Массовая доля вещества в растворе $\alpha$ показывает, сколько граммов этого вещества содержится в 100 граммах раствора: $$ \alpha=\frac{m}{M} \cdot 100 \%, \tag{1} $$где $m$ — масса растворённого вещества, $M$ — суммарная масса растворённого вещества и растворителя.
Измерьте с максимально возможной точностью объём батарейки.
Измерьте плотность неизвестной жидкости.
Измерьте зависимость плотности смеси неизвестной жидкости и воды от массовой доли неизвестной жидкости с шагом $10\%$. Перед проведением измерений интенсивно перемешивайте смесь. Для этого поместите смешиваемые жидкости в пробирку, плотно закрутите и прижмите крышку к пробирке рукой. Интенсивно взболтайте пробирку.
Постройте измеренную зависимость в таких координатах, в которых она должна быть линейной, если для исследуемой пары жидкостей не наблюдается явление контракции.
Рассчитайте для каждой массовой доли неизвестной жидкости относительное уменьшение суммарного объёма смешиваемых веществ. То есть величину, задающуюся формулой: $$\beta=\frac{V_1+V_2-V_{смеси}}{V_1+V_2} \cdot 100 \%,\tag{2}$$где $V_1$ и $V_2$ — объёмы веществ до смешивания, $V_{смеси}$ — объём смеси этих веществ.
Укажите примерный диапазон значения массовой доли, при котором явление контракции наиболее сильно выражено. За время тура неизвестная жидкость выдаётся в объёме не более $500~мл$ (то есть два стаканчика примерно по $250~мл$). Тщательно планируйте вашу работу!
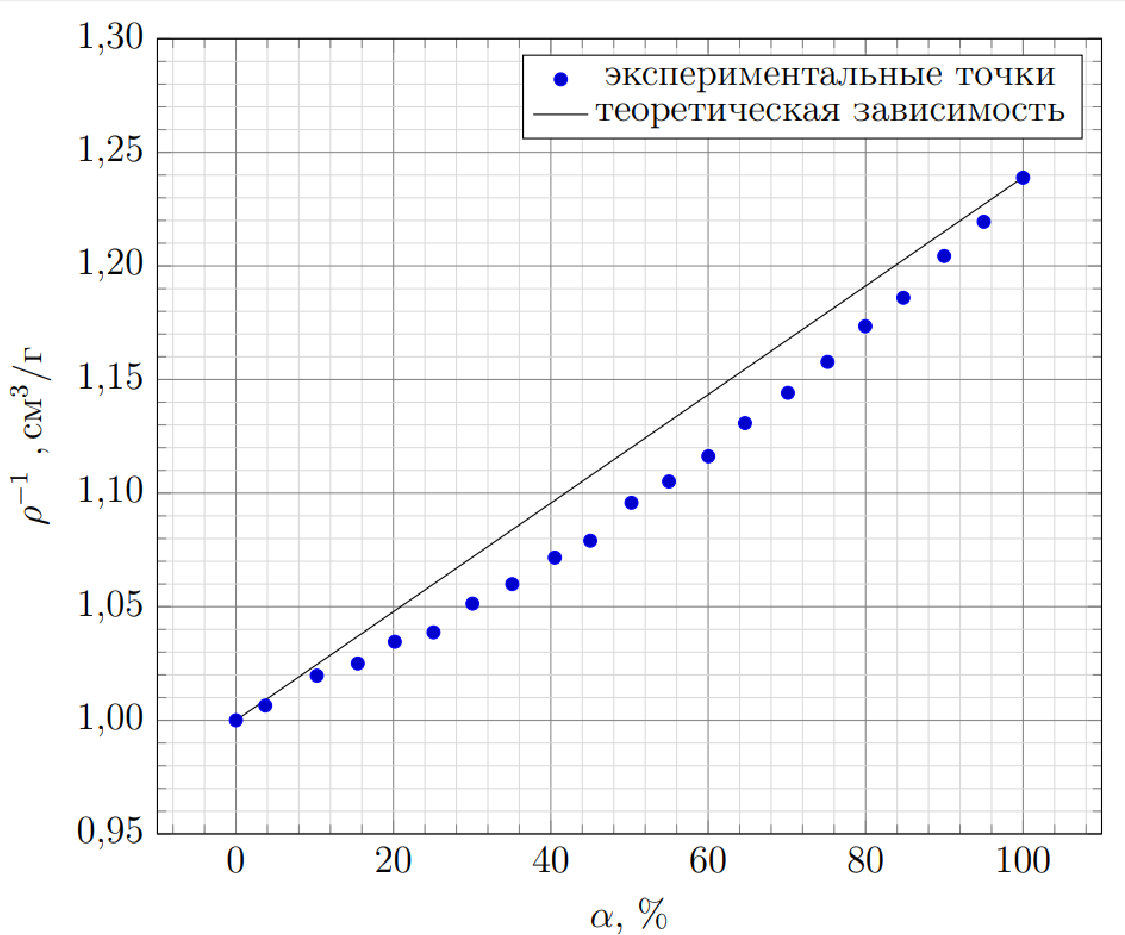
Измерьте с максимально возможной точностью объём батарейки.
Решение: Привяжем к гайке леску. Второй конец лески закрепим на штативе. Гайку соединим с батарейкой магнитом. Поставим на весы пробирку, в которую предварительно нальем воду. Тарируем весы. Поставим пробирку так, чтобы в пробирку можно было полностью погрузить батарейку, при батарейка висела бы на леске и не касалась дна и стенок пробирки. Из за погружения батарейки в воду показания весов изменяются и становятся равными $m_0=7.78~г$. Измеряемая весами масса будет равна произведению плотности жидкости, в которую опущена батарейка, и суммарного объема $V_0$ погруженной в воду конструкции, включающей в себя батарейку, магнитик и гайку. \begin{equation} m_0=V_0 \rho_0 \end{equation}Достанем конструкцию из воды. Отцепим батарейку и промокнём салфетками магнит и гайку. Заново оттарируем весы, так как несколько капель воды останутся на извлечённой из пробирки батарейке. Погрузим привязанные к леске магнит и гайку (без батарейки) в воду, не касаясь стенок и дна. В этом случае весы покажут значение массы $m_{доп}=0.32~ г$, соответствующее произведению плотности воды и объема магнита с гайкой. Тогда объем батарейки составит:
Ответ: \begin{equation} V_b=\frac{m_0-m_{доп}}{\rho_0} = 7.5~ \text{мл}\end{equation}

Измерьте плотность неизвестной жидкости.
Решение: Для измерения плотностей жидкости воспользуемся аналогичными измерениями. Так показания весов, при погружении батарейки (вместе с магнитом и гайкой) в жидкость, будут соответствовать произведению объема погруженного тела и плотности жидкости. Откуда легко можно рассчитать плотность жидкости, считая плотность воды известной:\begin{equation} \rho=\rho_0\,{m}/{m_0}. \end{equation}При погружении батарейки в неизвестную жидкость, показания весов составили $m_{100}=6.28~ г$. Откуда плотность неизвестной жидкости
Ответ: \[\rho_{100}=0.807 \ \text{г/см}^3\]

Измерьте зависимость плотности смеси неизвестной жидкости и воды от массовой доли неизвестной жидкости с шагом $10\%$. Перед проведением измерений интенсивно перемешивайте смесь. Для этого поместите смешиваемые жидкости в пробирку, плотно закрутите и прижмите крышку к пробирке рукой. Интенсивно взболтайте пробирку.
Решение: Для получения растворов неизвестной жидкости с разной массовой долей рассчитаем предварительные массы компонентов при фиксированной массе смеси в пробирке. Каждый раз будем помещать приблизительно требуемое количество жидкостей в пробирку и записывать их массы ($m_{в}$ и $m_{ж}$). Удобной и быстрой представляется следующая методика измерения масс. На весы устанавливается пустая пробирка. Весы тарируются. С помощью шприца в пробирку помещается порция одной из смешиваемых жидкостей. Записываются показания весов (масса 1-й жидкости). После этого весы снова тарируются, и в пробирку помещается вторая жидкость. Фиксируются новые показания (масса 2-й жидкости). Рассчитаем в каждом случае массовую долю неизвестной жидкости:\begin{equation} \alpha=\frac{m_{ж}}{m_{ж}+m_{в}}.\end{equation}Закроем пробирку пробкой и тщательно взболтаем её для полного перемешивания компонентов смеси. Проведем гидростатическое взвешивание батарейки. Для этого после того после снятия крышки снова установим пробирку со смесью на весы. Оттарируем весы и погрузим в смесь батарейку. Запишем показания весов и рассчитаем плотность получившейся смеси. | $m_{в},~г$ | $m_{ж},~г$ | $\alpha,~\%$ | $m,~ г$ | $\rho \ ,\text{г/см}^3$ | $\rho^{-1} \ ,\text{см}^3/\text{г}$ | $\rho_{theor}^{-1} \ ,\text{см}^3/\text{г}$ | $\beta, ~\%$ | | --- | --- | --- | --- | --- | --- | --- | --- | | 35.00 | 0.00 | 0.0 | 7.78 | 1.000 | 1.000 | 1.000 | 0.00 | | 33.24 | 1.29 | 3.7 | 7.73 | 0.994 | 1.006 | 1.009 | 0.24 | | 31.51 | 3.61 | 10.3 | 7.63 | 0.981 | 1.020 | 1.025 | 0.48 | | 29.82 | 5.46 | 15.5 | 7.59 | 0.976 | 1.025 | 1.037 | 1.15 | | 28.12 | 7.11 | 20.2 | 7.52 | 0.967 | 1.035 | 1.048 | 1.30 | | 26.50 | 8.88 | 25.1 | 7.49 | 0.963 | 1.039 | 1.060 | 2.0 | | 24.51 | 10.53 | 30.1 | 7.40 | 0.951 | 1.051 | 1.072 | 1.91 | | 22.77 | 12.31 | 35.1 | 7.34 | 0.943 | 1.060 | 1.084 | 2.20 | | 21.40 | 14.57 | 40.5 | 7.26 | 0.933 | 1.072 | 1.097 | 2.29 | | 19.48 | 15.95 | 45.0 | 7.21 | 0.927 | 1.079 | 1.108 | 2.57 | | 17.54 | 17.71 | 50.2 | 7.10 | 0.913 | 1.096 | 1.120 | 2.16 | | 15.79 | 19.31 | 55.0 | 7.04 | 0.905 | 1.105 | 1.131 | 2.32 | | 14.00 | 21.02 | 60.0 | 6.97 | 0.896 | 1.116 | 1.143 | 2.38 | | 12.49 | 22.87 | 64.7 | 6.88 | 0.884 | 1.131 | 1.154 | 2.05 | | 10.49 | 24.62 | 70.1 | 6.80 | 0.874 | 1.144 | 1.167 | 2.00 | | 8.78 | 26.57 | 75.2 | 6.72 | 0.864 | 1.158 | 1.180 | 1.85 | | 7.11 | 28.36 | 80.0 | 6.63 | 0.852 | 1.173 | 1.191 | 1.47 | | 5.35 | 29.83 | 84.8 | 6.56 | 0.843 | 1.186 | 1.203 | 1.38 | | 3.51 | 31.52 | 90.0 | 6.46 | 0.830 | 1.204 | 1.215 | 0.87 | | 1.77 | 33.72 | 95.0 | 6.38 | 0.820 | 1.219 | 1.227 | 0.61 | | 0.00 | 35.00 | 100.0 | 6.28 | 0.807 | 1.239 | 1.239 | 0.00 |
Ответ: | $m_{в},~г$ | $m_{ж},~г$ | $\alpha,~\%$ | $m,~ г$ | $\rho \ ,\text{г/см}^3$ | $\rho^{-1} \ ,\text{см}^3/\text{г}$ | $\rho_{theor}^{-1} \ ,\text{см}^3/\text{г}$ | $\beta, ~\%$ | | --- | --- | --- | --- | --- | --- | --- | --- | | 35.00 | 0.00 | 0.0 | 7.78 | 1.000 | 1.000 | 1.000 | 0.00 | | 33.24 | 1.29 | 3.7 | 7.73 | 0.994 | 1.006 | 1.009 | 0.24 | | 31.51 | 3.61 | 10.3 | 7.63 | 0.981 | 1.020 | 1.025 | 0.48 | | 29.82 | 5.46 | 15.5 | 7.59 | 0.976 | 1.025 | 1.037 | 1.15 | | 28.12 | 7.11 | 20.2 | 7.52 | 0.967 | 1.035 | 1.048 | 1.30 | | 26.50 | 8.88 | 25.1 | 7.49 | 0.963 | 1.039 | 1.060 | 2.0 | | 24.51 | 10.53 | 30.1 | 7.40 | 0.951 | 1.051 | 1.072 | 1.91 | | 22.77 | 12.31 | 35.1 | 7.34 | 0.943 | 1.060 | 1.084 | 2.20 | | 21.40 | 14.57 | 40.5 | 7.26 | 0.933 | 1.072 | 1.097 | 2.29 | | 19.48 | 15.95 | 45.0 | 7.21 | 0.927 | 1.079 | 1.108 | 2.57 | | 17.54 | 17.71 | 50.2 | 7.10 | 0.913 | 1.096 | 1.120 | 2.16 | | 15.79 | 19.31 | 55.0 | 7.04 | 0.905 | 1.105 | 1.131 | 2.32 | | 14.00 | 21.02 | 60.0 | 6.97 | 0.896 | 1.116 | 1.143 | 2.38 | | 12.49 | 22.87 | 64.7 | 6.88 | 0.884 | 1.131 | 1.154 | 2.05 | | 10.49 | 24.62 | 70.1 | 6.80 | 0.874 | 1.144 | 1.167 | 2.00 | | 8.78 | 26.57 | 75.2 | 6.72 | 0.864 | 1.158 | 1.180 | 1.85 | | 7.11 | 28.36 | 80.0 | 6.63 | 0.852 | 1.173 | 1.191 | 1.47 | | 5.35 | 29.83 | 84.8 | 6.56 | 0.843 | 1.186 | 1.203 | 1.38 | | 3.51 | 31.52 | 90.0 | 6.46 | 0.830 | 1.204 | 1.215 | 0.87 | | 1.77 | 33.72 | 95.0 | 6.38 | 0.820 | 1.219 | 1.227 | 0.61 | | 0.00 | 35.00 | 100.0 | 6.28 | 0.807 | 1.239 | 1.239 | 0.00 | Ответ: $m_{в},~г$$m_{ж},~г$$\alpha,~\%$$m,~ г$$\rho \ ,\text{г/см}^3$$\rho^{-1} \ ,\text{см}^3/\text{г}$$\rho_{theor}^{-1} \ ,\text{см}^3/\text{г}$$\beta, ~\%$35.000.000.07.781.0001.0001.0000.0033.241.293.77.730.9941.0061.0090.2431.513.6110.37.630.9811.0201.0250.4829.82 5.4615.57.590.9761.0251.0371.1528.12 7.1120.27.520.9671.0351.0481.3026.50 8.8825.17.490.9631.0391.0602.024.5110.5330.17.400.9511.0511.0721.9122.77 12.3135.17.340.9431.0601.0842.2021.4014.5740.57.260.9331.0721.0972.2919.48 15.9545.07.210.9271.0791.1082.5717.5417.7150.27.100.9131.0961.1202.1615.79 19.3155.07.040.9051.1051.1312.3214.0021.0260.06.970.8961.1161.1432.3812.4922.8764.76.880.8841.1311.1542.0510.4924.6270.16.800.8741.1441.1672.008.7826.5775.26.720.8641.1581.1801.857.11 28.3680.06.630.8521.1731.1911.475.35 29.8384.86.560.8431.1861.2031.383.5131.5290.06.460.8301.2041.2150.871.77 33.7295.06.380.8201.2191.2270.610.00 35.00100.06.280.8071.2391.2390.00

Постройте измеренную зависимость в таких координатах, в которых она должна быть линейной, если для исследуемой пары жидкостей не наблюдается явление контракции.
Решение: Если считать, что суммарный объем компонентов при смешивании остается постоянным, то теоретическое значение плотности может быть рассчитано так:\begin{equation}\rho_{theor}=\left(\frac{\alpha}{\rho_{100}}+\frac{1-\alpha}{\rho_{0}}\right)^{-1} \end{equation}Тогда, если предположение верно, то измеренная зависимость должна быть линейной в координатах $\rho^{-1}$ и $\alpha$. Проверим это, построив соответствующий график.

Рассчитайте для каждой массовой доли неизвестной жидкости относительное уменьшение суммарного объёма смешиваемых веществ. То есть величину, задающуюся формулой: $$\beta=\frac{V_1+V_2-V_{смеси}}{V_1+V_2} \cdot 100 \%,\tag{2}$$где $V_1$ и $V_2$ — объёмы веществ до смешивания, $V_{смеси}$ — объём смеси этих веществ.
Решение: Видно, что точки не ложатся на прямую. Значит при смешивании воды с неизвестной жидкостью наблюдается контракция. Суммарный объем смеси может быть рассчитан так:\begin{equation} V=\frac{m_{ж}+m_{г}}{\rho}.\end{equation}Суммарный же объем входящих в смесь компонентов до смешения составляет:\begin{equation}V_{theor}=\frac{m_{ж}+m_{г}}{\rho_{theor}}.\end{equation}Тогда для относительного уменьшения объема получаем:
Ответ: \begin{equation} \beta=1-\frac{V}{V_{theor}}=1-\frac{\rho_{theor}}{\rho}\end{equation}

Укажите примерный диапазон значения массовой доли, при котором явление контракции наиболее сильно выражено.
Решение: Если провести расчеты для каждого из растворов, то можно заметить, что наибольший эффект контракции наблюдается в диапазоне массовых долей раствора от $40$ до $60 \%$. Более точное определение массовой доли отвечающей самой высокой степени контракции жидкостей требует более скрупулезных и точных измерений.
Темы:
E, Растворы, IEPhO, Плотность, Контракция